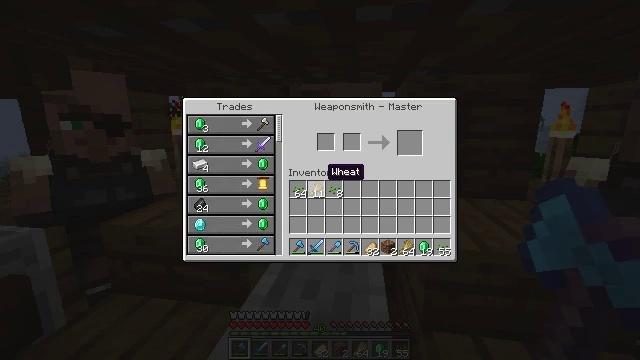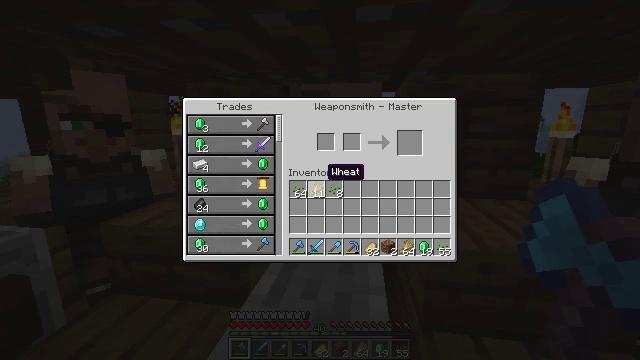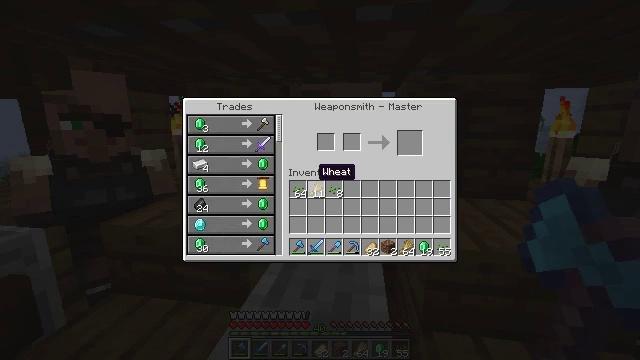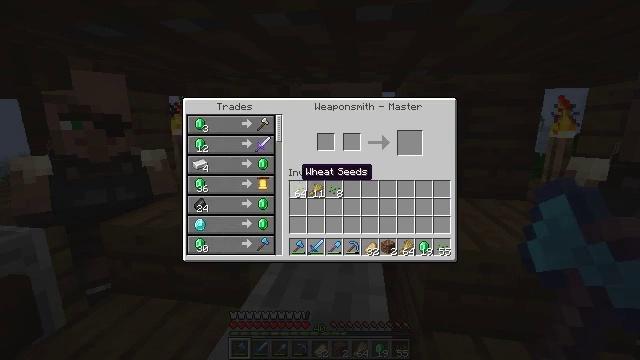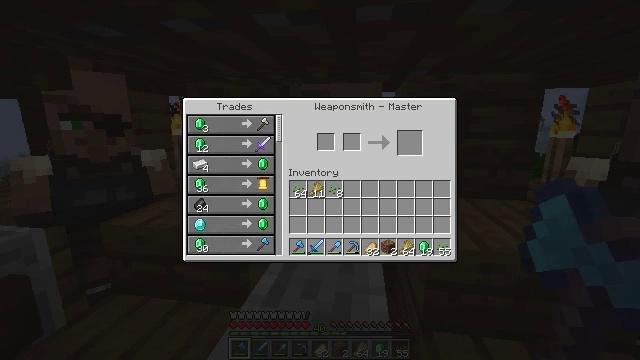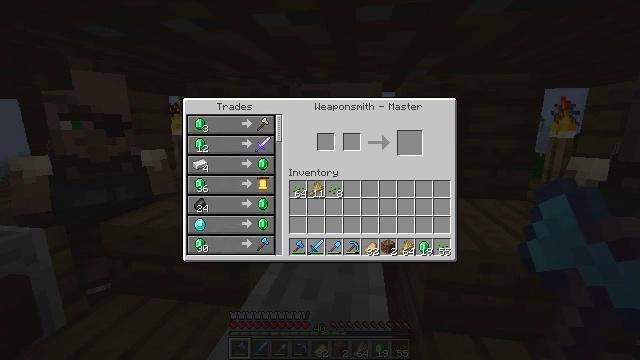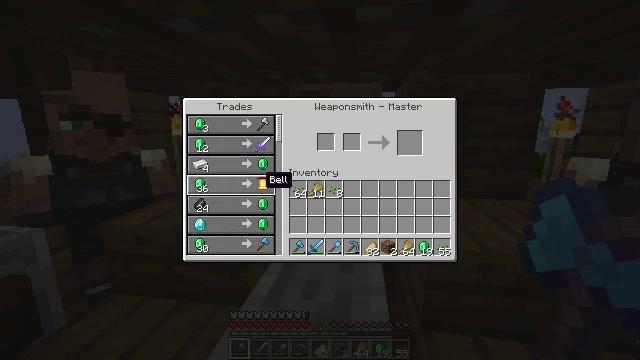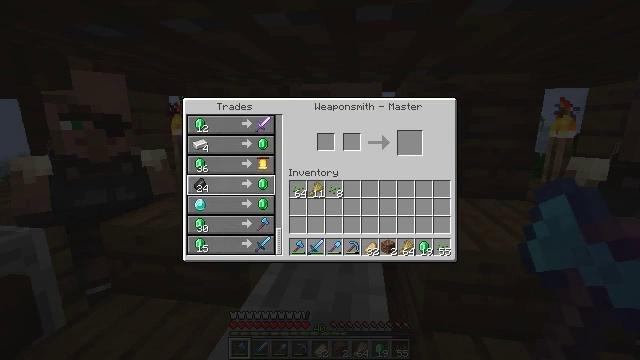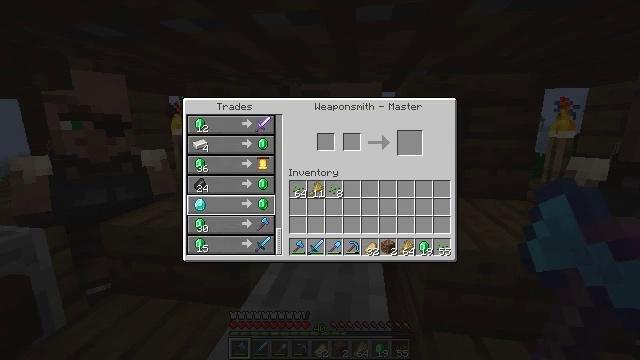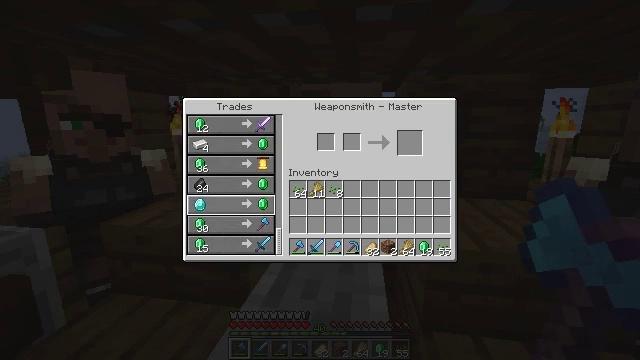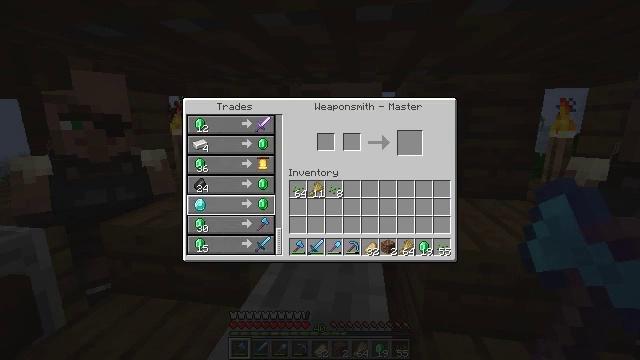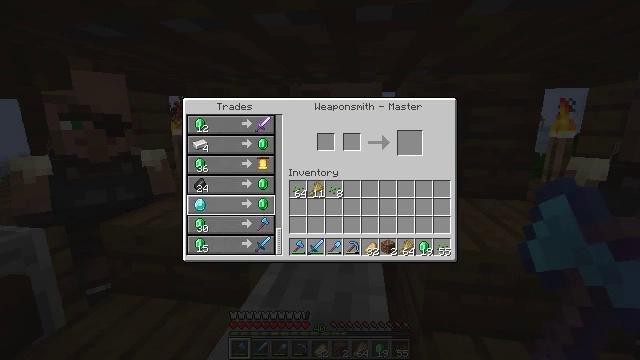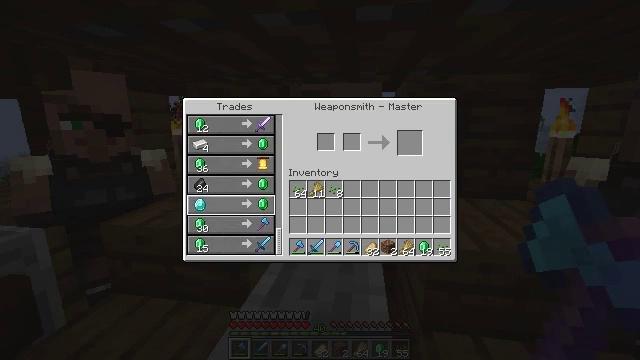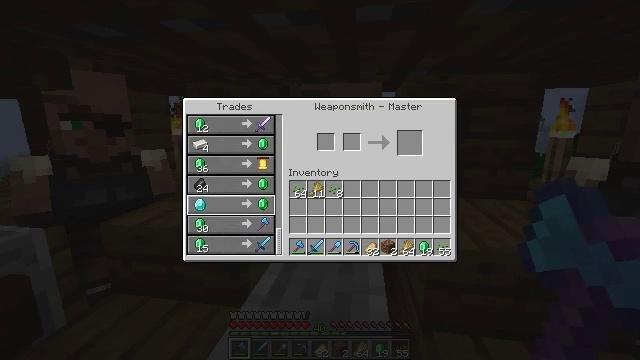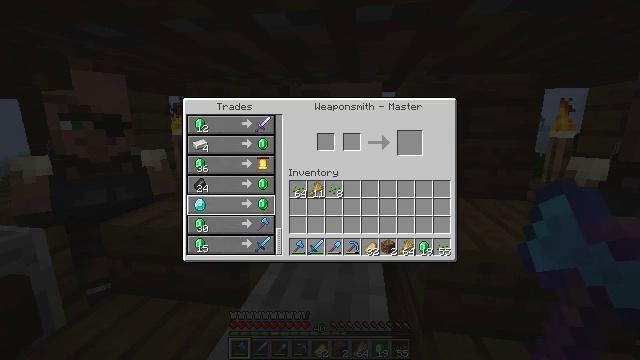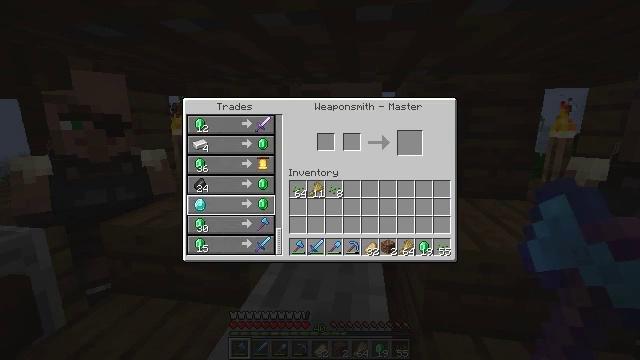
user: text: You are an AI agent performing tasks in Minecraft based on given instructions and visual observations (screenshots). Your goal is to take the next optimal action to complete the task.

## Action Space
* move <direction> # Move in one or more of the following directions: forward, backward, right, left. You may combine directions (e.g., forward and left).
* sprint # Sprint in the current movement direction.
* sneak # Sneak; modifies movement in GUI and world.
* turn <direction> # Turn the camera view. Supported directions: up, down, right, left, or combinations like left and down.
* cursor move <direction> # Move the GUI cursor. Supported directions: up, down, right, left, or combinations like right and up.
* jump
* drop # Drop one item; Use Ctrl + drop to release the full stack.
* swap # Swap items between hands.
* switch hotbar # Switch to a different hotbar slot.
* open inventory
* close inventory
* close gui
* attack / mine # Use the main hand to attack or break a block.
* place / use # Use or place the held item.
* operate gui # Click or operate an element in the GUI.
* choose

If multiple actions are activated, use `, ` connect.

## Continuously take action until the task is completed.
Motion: motion action
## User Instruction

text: Use two diamonds and sticks to craft a diamond hoe.
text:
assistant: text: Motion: no_op
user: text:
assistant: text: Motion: cursor move left
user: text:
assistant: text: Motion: cursor move left
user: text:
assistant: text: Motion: cursor move left
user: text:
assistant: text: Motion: cursor move left
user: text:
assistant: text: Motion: cursor move left
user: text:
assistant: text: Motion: cursor move left
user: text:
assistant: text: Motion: no_op
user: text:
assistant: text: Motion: no_op
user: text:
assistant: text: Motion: no_op
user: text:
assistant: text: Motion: no_op
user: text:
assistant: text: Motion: no_op
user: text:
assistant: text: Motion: no_op
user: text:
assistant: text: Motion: no_op
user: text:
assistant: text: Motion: no_op
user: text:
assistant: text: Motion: no_op
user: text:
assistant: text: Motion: no_op
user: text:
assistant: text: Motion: no_op
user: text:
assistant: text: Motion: no_op
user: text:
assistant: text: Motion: no_op
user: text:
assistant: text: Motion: no_op
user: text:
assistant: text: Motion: no_op
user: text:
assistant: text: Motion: cursor move left
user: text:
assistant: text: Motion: close gui
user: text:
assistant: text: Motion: turn left
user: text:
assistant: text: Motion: turn left
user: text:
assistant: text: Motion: turn left
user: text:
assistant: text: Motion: turn left
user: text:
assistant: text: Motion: turn left and up
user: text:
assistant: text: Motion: turn up